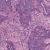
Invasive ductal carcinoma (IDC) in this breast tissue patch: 1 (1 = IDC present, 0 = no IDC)